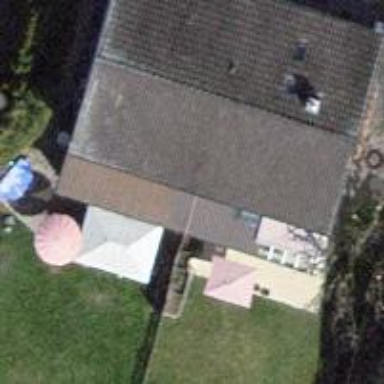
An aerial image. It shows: Building with tile roof.